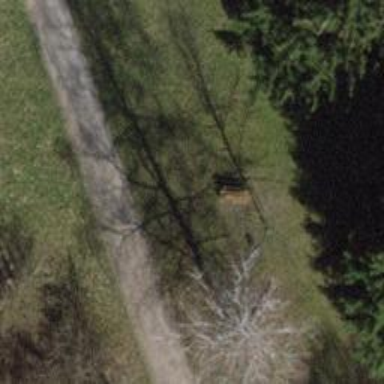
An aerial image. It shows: Bench.